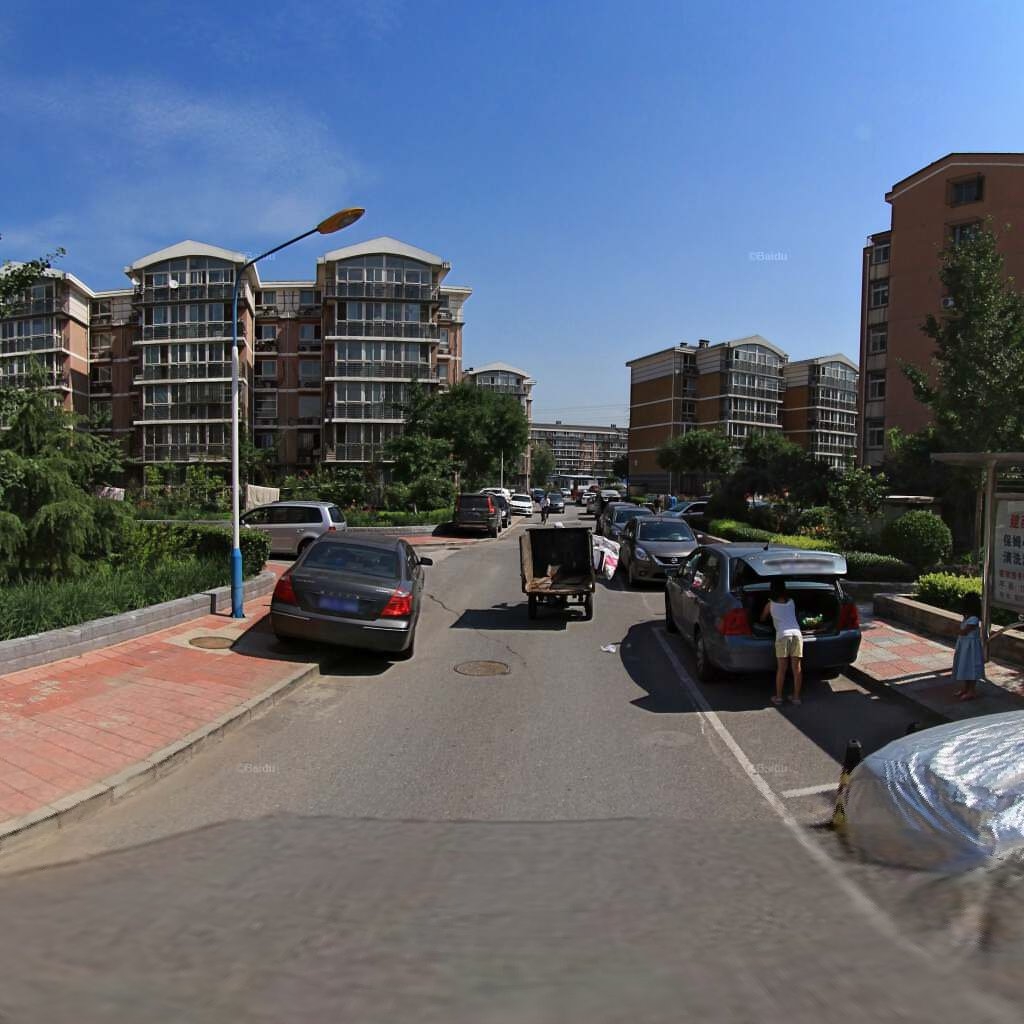
Region: Haidian
Road damage annotations: longitudinal patch, manhole cover, manhole cover